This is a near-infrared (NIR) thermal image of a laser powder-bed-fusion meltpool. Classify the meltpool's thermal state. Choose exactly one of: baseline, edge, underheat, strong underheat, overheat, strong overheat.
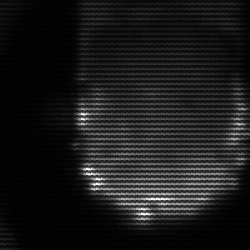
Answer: baseline